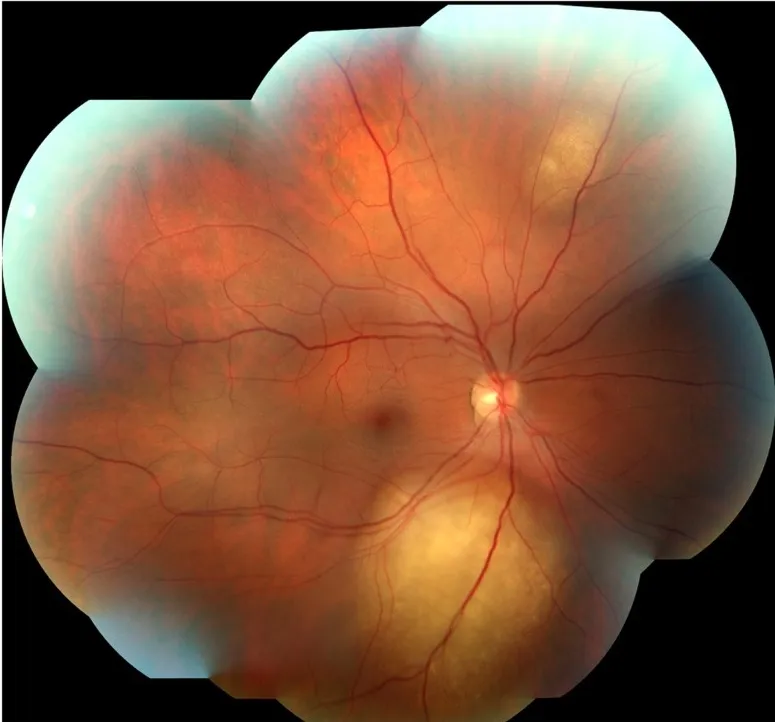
Photograph of the right fundus, with evidence of two uveal metastases.
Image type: ophthalmic_imaging (fundus_photograph)